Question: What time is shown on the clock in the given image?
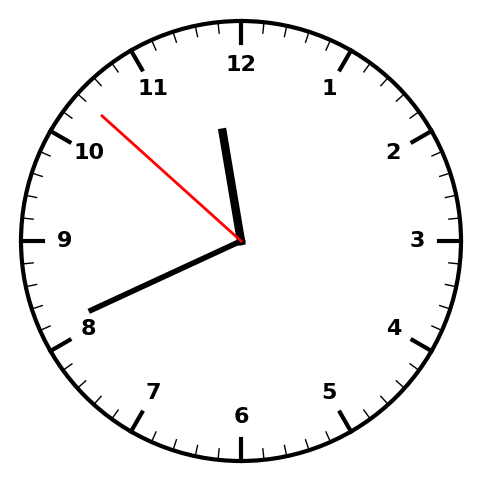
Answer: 11:40:52